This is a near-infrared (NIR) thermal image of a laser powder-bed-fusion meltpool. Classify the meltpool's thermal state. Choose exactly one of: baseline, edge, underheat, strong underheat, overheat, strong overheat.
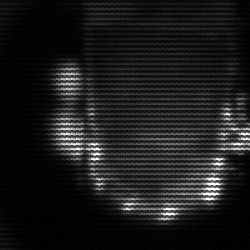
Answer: baseline